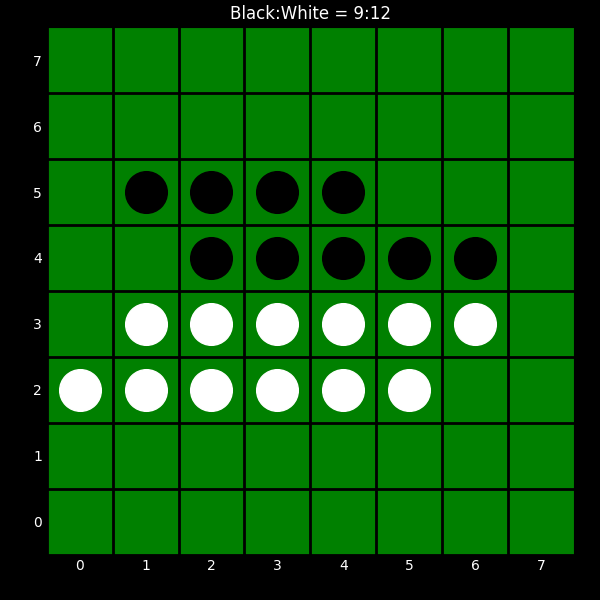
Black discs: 9
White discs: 12